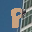
Label: 8